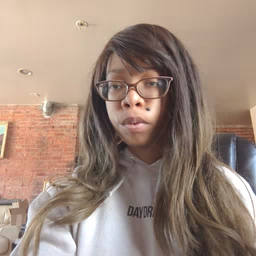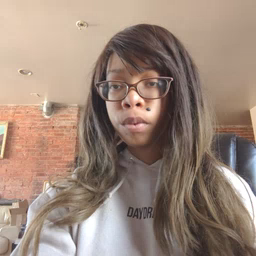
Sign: blow